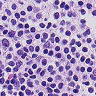
Metastatic tissue present: no